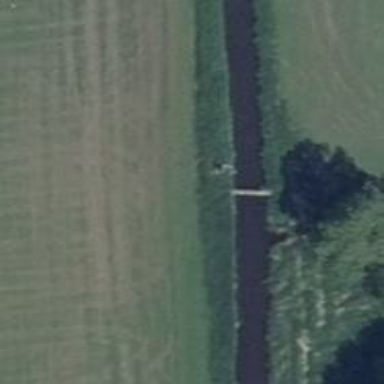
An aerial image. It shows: Concrete path on bridge.